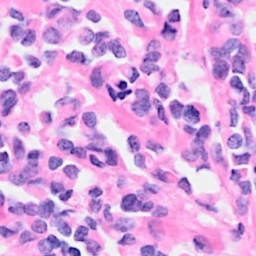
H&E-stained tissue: Breast